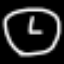
Label: clock